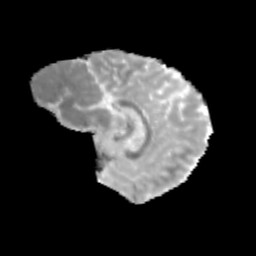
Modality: MD
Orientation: sagittal
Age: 11
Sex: male
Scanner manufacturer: siemens
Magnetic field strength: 3 T
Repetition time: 3.8 s
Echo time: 0.07 s